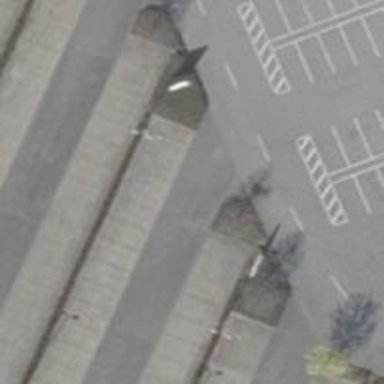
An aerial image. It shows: Asphalt parking aisle designated as service road.